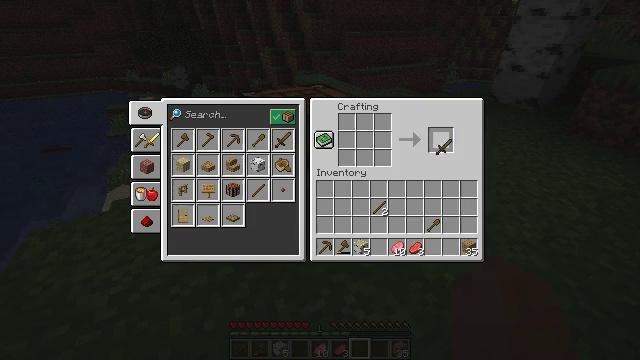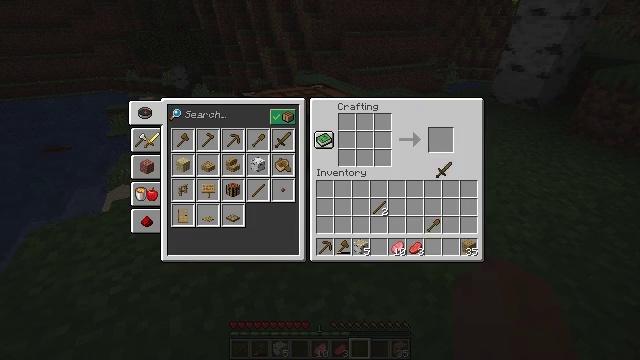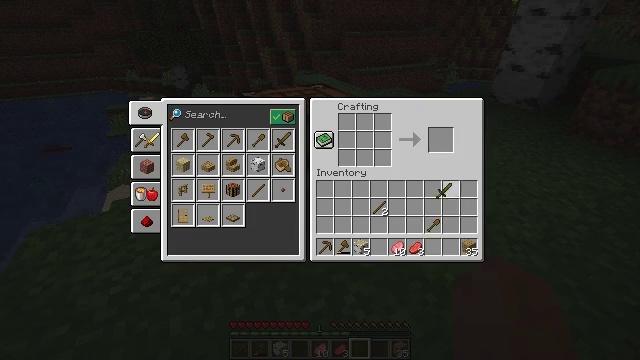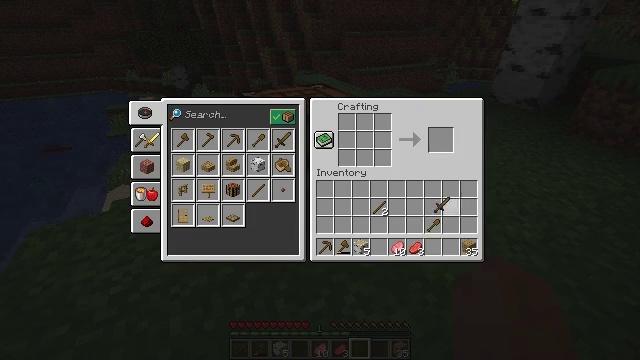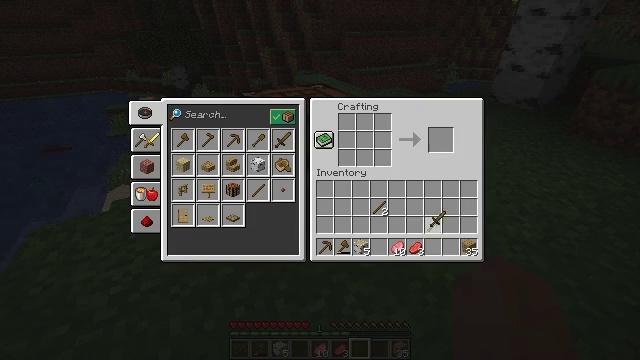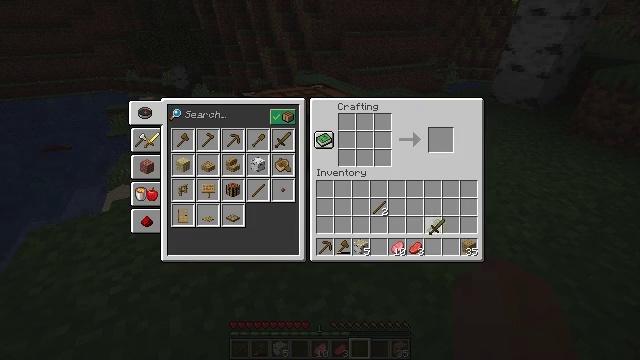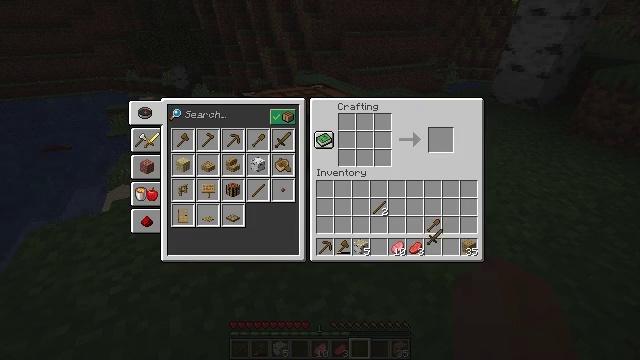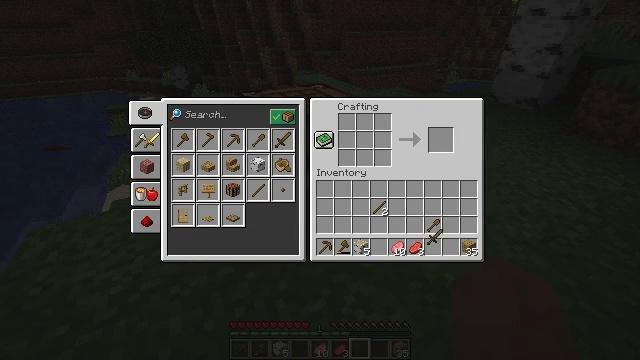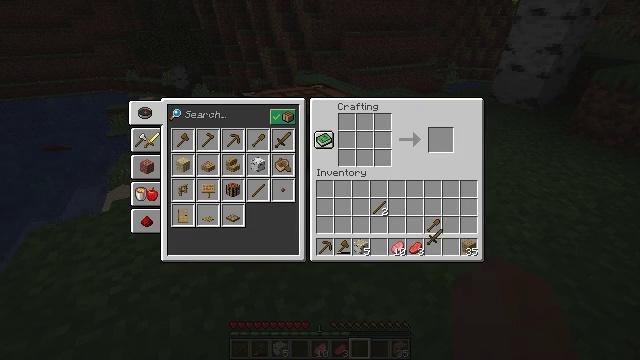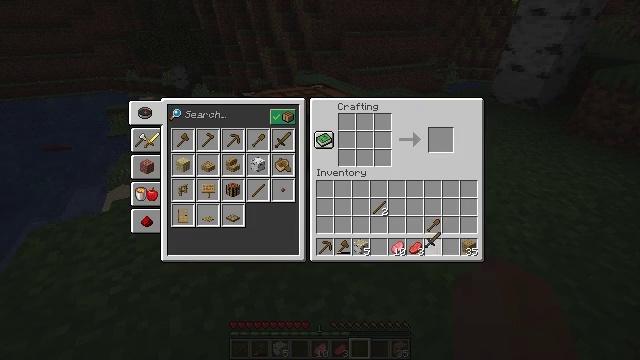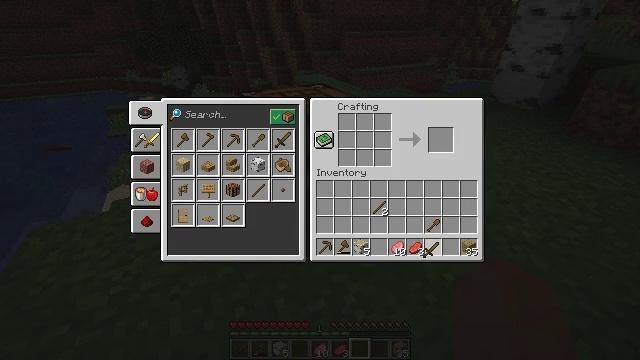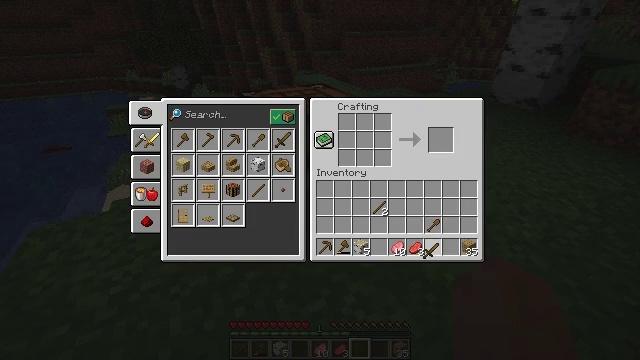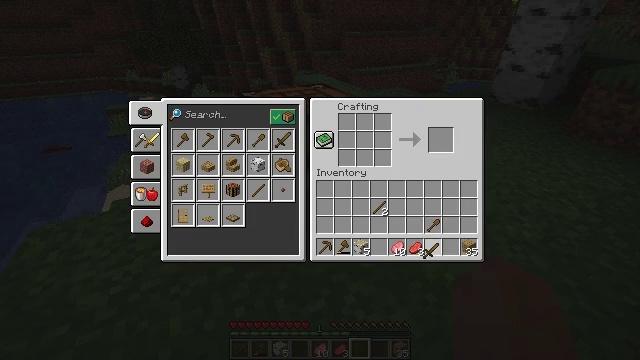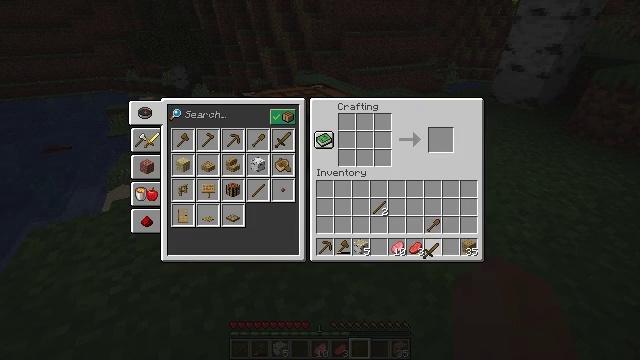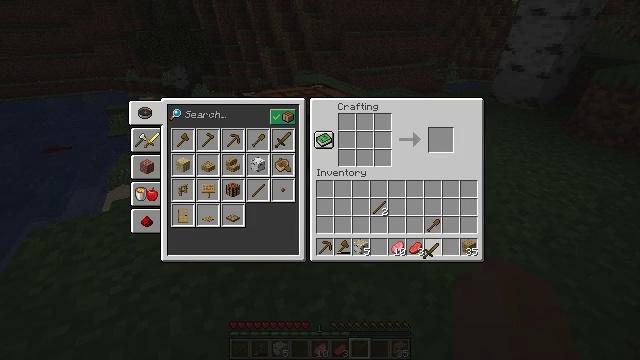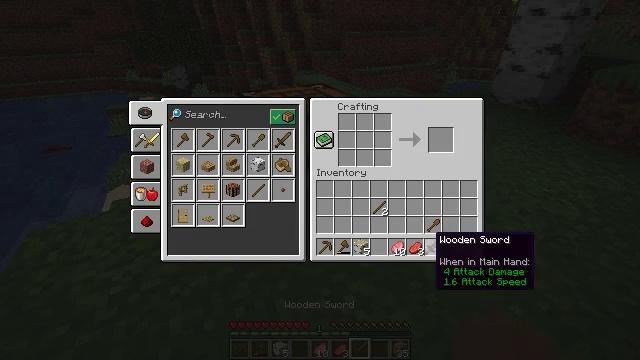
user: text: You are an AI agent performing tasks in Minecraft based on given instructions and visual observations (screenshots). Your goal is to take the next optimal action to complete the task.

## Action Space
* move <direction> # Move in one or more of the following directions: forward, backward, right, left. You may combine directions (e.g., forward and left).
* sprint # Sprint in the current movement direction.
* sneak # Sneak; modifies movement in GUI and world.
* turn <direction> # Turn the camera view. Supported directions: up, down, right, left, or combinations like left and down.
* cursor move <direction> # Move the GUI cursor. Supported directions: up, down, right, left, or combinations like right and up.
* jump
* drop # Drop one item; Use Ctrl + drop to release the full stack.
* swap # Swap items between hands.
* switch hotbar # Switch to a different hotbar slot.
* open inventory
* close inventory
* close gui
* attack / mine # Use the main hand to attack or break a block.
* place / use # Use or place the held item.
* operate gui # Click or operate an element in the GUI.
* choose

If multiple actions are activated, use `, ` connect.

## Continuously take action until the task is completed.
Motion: motion action
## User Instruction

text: Break the sand block.
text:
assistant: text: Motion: cursor move down, open gui
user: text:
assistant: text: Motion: cursor move down
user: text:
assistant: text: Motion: cursor move down
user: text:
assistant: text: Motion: cursor move down
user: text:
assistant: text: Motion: cursor move down
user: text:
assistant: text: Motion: cursor move down
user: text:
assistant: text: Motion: no_op
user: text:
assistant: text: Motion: no_op
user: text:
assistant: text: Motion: no_op
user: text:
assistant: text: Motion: cursor move down
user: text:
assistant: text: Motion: no_op
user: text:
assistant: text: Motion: no_op
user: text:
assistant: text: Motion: operate gui
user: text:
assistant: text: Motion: operate gui
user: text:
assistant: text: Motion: no_op
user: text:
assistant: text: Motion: cursor move up
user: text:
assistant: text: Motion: cursor move up
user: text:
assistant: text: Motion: no_op
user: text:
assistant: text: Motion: no_op
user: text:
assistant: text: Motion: no_op
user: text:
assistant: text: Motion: no_op
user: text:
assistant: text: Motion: operate gui
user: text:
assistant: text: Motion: operate gui
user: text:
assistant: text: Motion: cursor move left
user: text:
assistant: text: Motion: cursor move left
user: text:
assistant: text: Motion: cursor move left
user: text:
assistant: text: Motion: no_op
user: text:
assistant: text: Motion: no_op
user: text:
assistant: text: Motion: no_op
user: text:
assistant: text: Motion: no_op